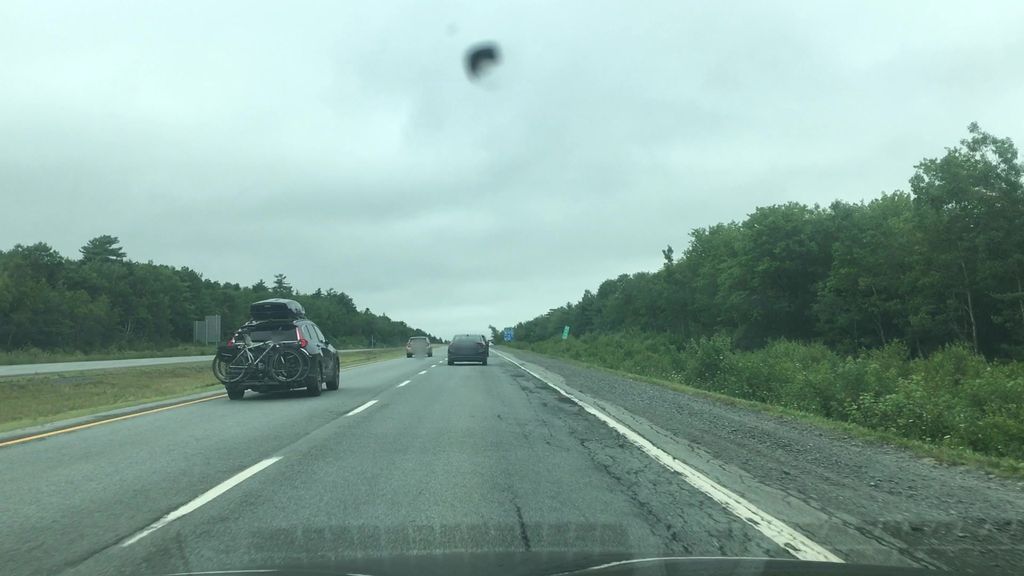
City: halifax